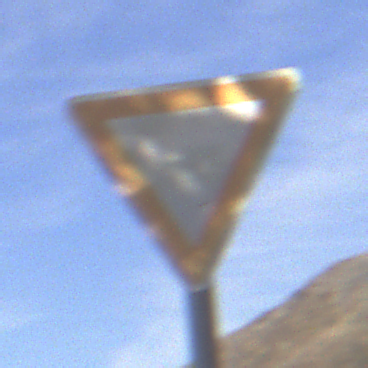
Verkehrszeichen: VorfahrtGewaehren
Umgebung: Outdoor, RoadRail
Tageszeit: MorningAfternoon
Wetter: PartlyCloudy
Licht: Natural
Jahreszeit: NotSpecified
Kontrast: HighContrast